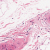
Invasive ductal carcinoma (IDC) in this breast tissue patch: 0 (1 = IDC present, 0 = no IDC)